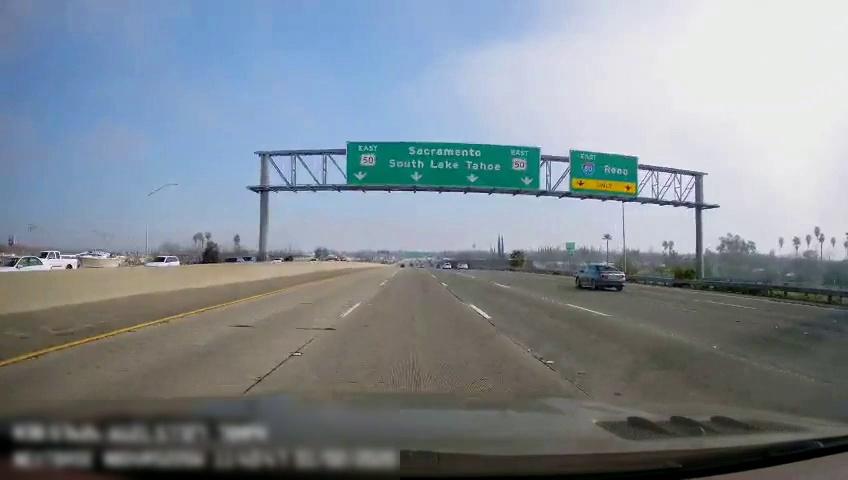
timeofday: Day
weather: Sunny
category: Vehicles | Truck
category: Vehicles | Car
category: Vehicles | SUV
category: Drivable Space
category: Vehicles | Car
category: Vehicles | Car
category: Lanes | Current Lane
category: Lanes | Current Lane
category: Lanes | Current Lane
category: Lanes | Alternate Lane
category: Lanes | Alternate Lane
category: Lanes | Alternate Lane
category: Lanes | Alternate Lane
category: Traffic | Signs
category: Traffic | Signs